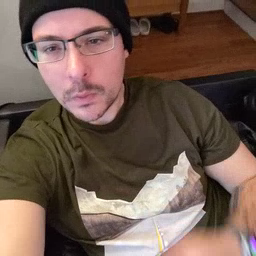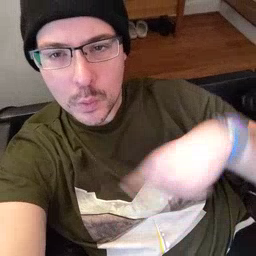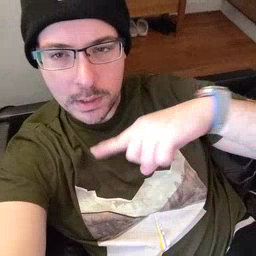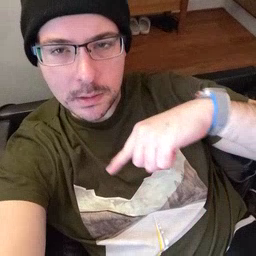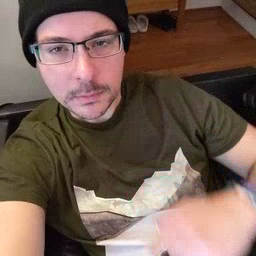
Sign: weus